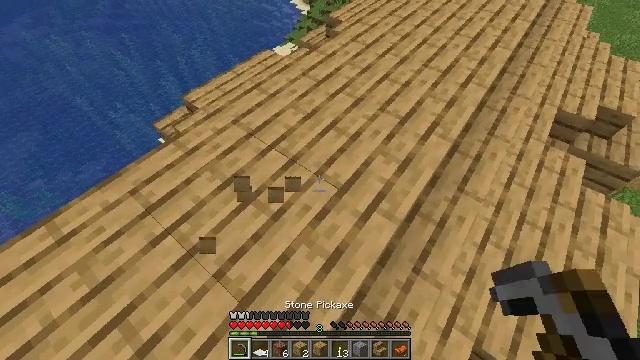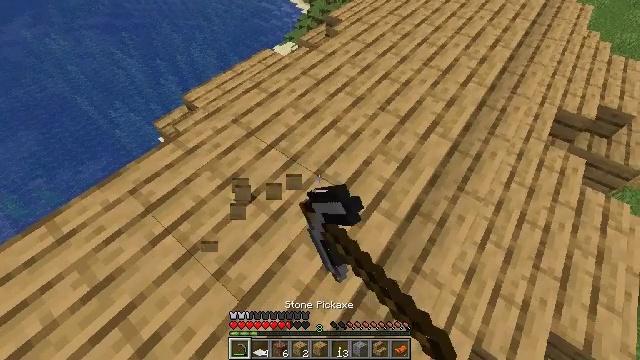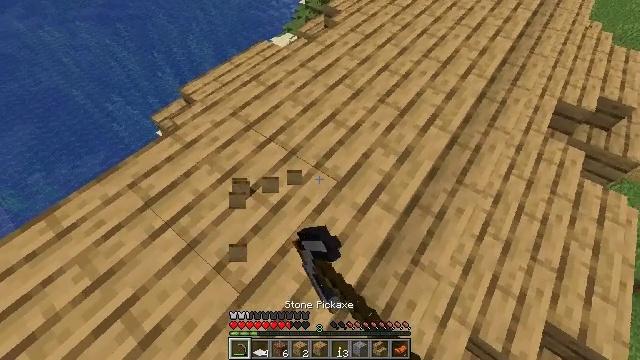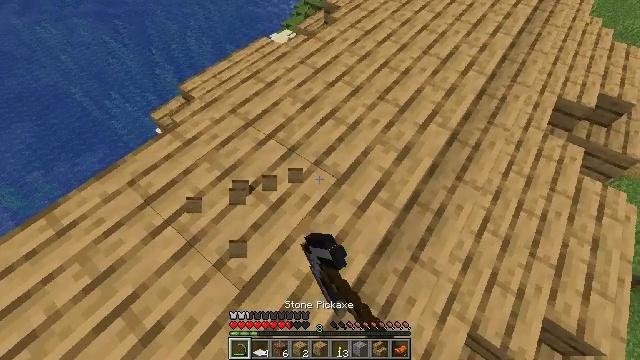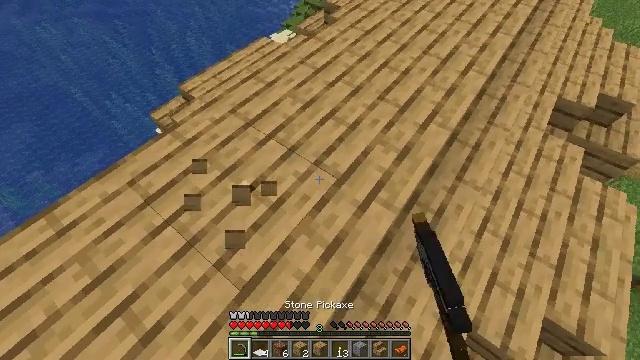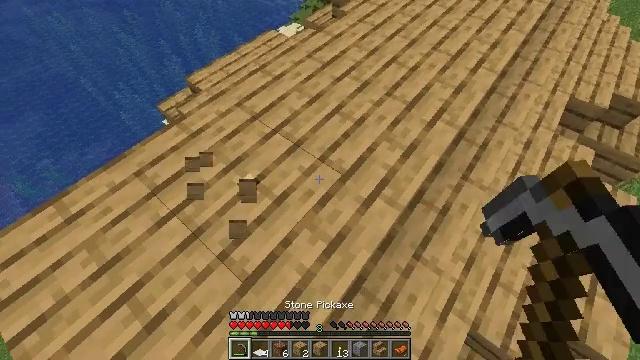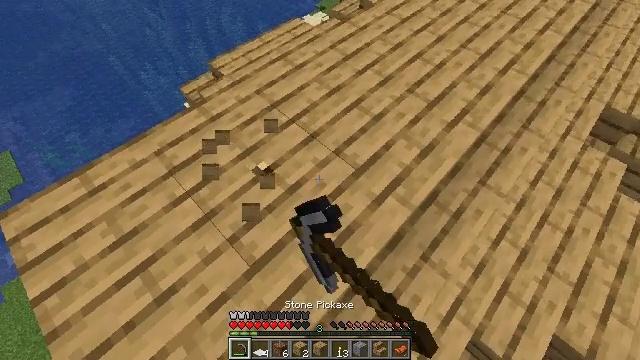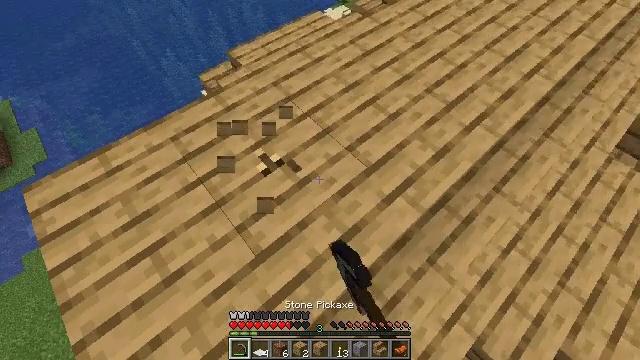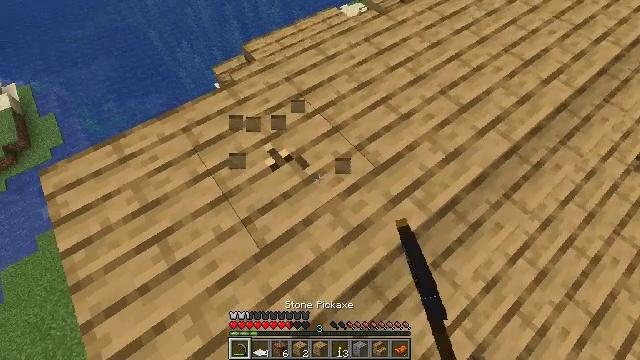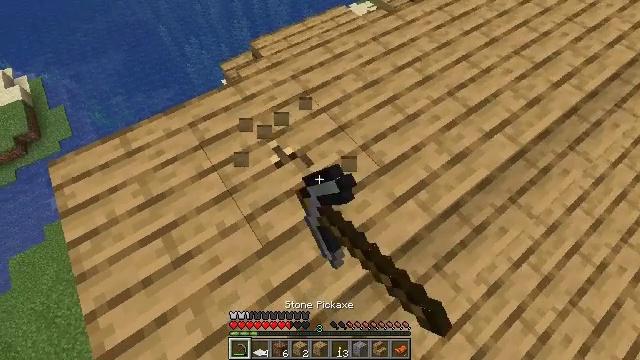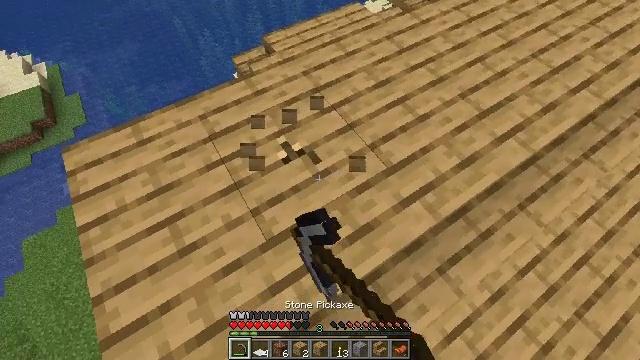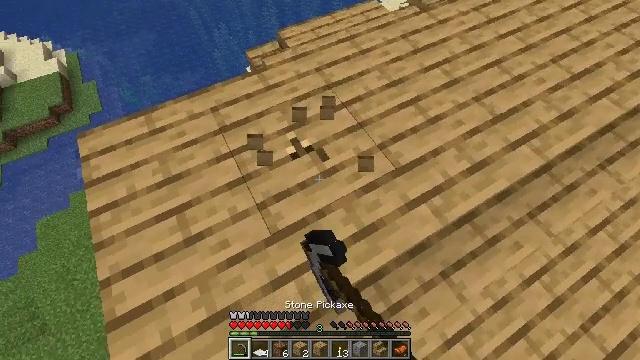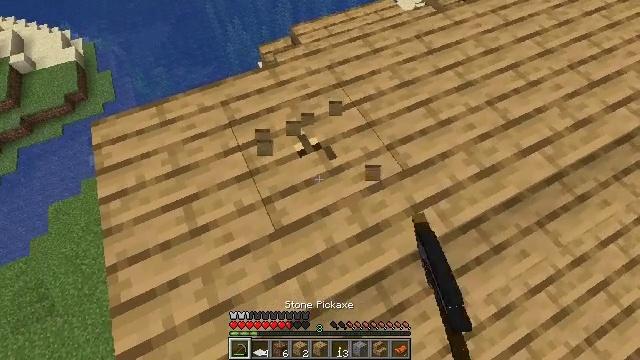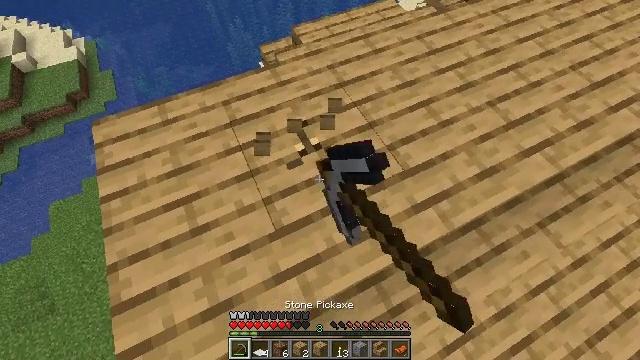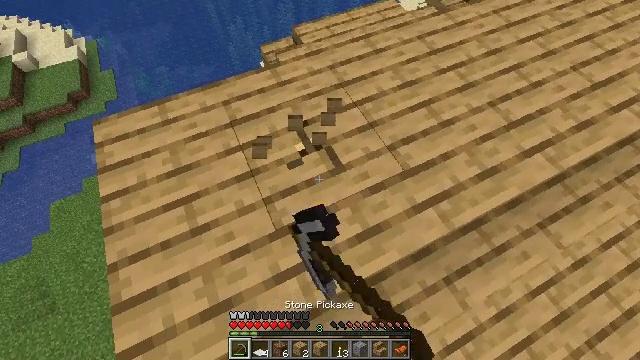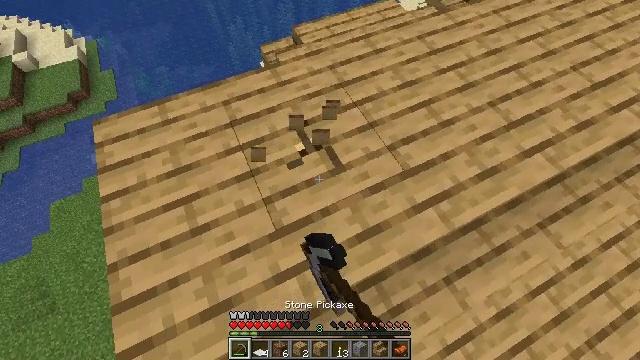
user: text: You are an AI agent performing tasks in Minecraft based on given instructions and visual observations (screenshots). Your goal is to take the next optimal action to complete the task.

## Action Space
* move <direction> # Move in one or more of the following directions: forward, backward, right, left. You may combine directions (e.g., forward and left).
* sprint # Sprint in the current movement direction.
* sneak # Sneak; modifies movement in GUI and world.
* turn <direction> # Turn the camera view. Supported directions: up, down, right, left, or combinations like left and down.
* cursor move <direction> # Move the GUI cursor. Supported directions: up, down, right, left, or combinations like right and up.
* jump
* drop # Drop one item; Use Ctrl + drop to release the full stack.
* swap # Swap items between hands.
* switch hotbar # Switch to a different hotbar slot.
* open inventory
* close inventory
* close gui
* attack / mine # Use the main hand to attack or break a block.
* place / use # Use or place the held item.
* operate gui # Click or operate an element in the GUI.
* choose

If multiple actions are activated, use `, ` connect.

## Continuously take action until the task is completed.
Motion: motion action
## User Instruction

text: Collect oak stairs from a structure.
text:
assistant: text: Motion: attack / mine
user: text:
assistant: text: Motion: turn down, attack / mine
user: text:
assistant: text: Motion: attack / mine
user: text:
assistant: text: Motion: attack / mine
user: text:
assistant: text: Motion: turn left and down, attack / mine
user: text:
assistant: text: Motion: turn left and down, attack / mine
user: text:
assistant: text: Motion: turn left and down, attack / mine
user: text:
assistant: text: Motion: turn left, attack / mine
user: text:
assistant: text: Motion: turn left, attack / mine
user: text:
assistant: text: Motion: turn left, attack / mine
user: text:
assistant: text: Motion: turn left, attack / mine
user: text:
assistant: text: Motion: turn left, attack / mine
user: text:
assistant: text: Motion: attack / mine
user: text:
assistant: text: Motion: attack / mine
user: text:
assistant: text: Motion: attack / mine
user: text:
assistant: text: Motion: attack / mine
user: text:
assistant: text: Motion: attack / mine
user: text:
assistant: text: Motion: attack / mine
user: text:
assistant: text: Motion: attack / mine
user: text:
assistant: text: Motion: attack / mine
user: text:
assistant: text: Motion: attack / mine
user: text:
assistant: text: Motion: attack / mine
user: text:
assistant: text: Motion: attack / mine
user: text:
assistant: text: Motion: attack / mine
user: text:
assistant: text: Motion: turn right and down, attack / mine
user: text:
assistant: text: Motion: turn right and down, attack / mine
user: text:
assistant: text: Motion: turn right and down, attack / mine
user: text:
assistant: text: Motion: turn right, attack / mine
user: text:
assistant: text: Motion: turn right, attack / mine
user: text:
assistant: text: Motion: turn right, attack / mine